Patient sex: M
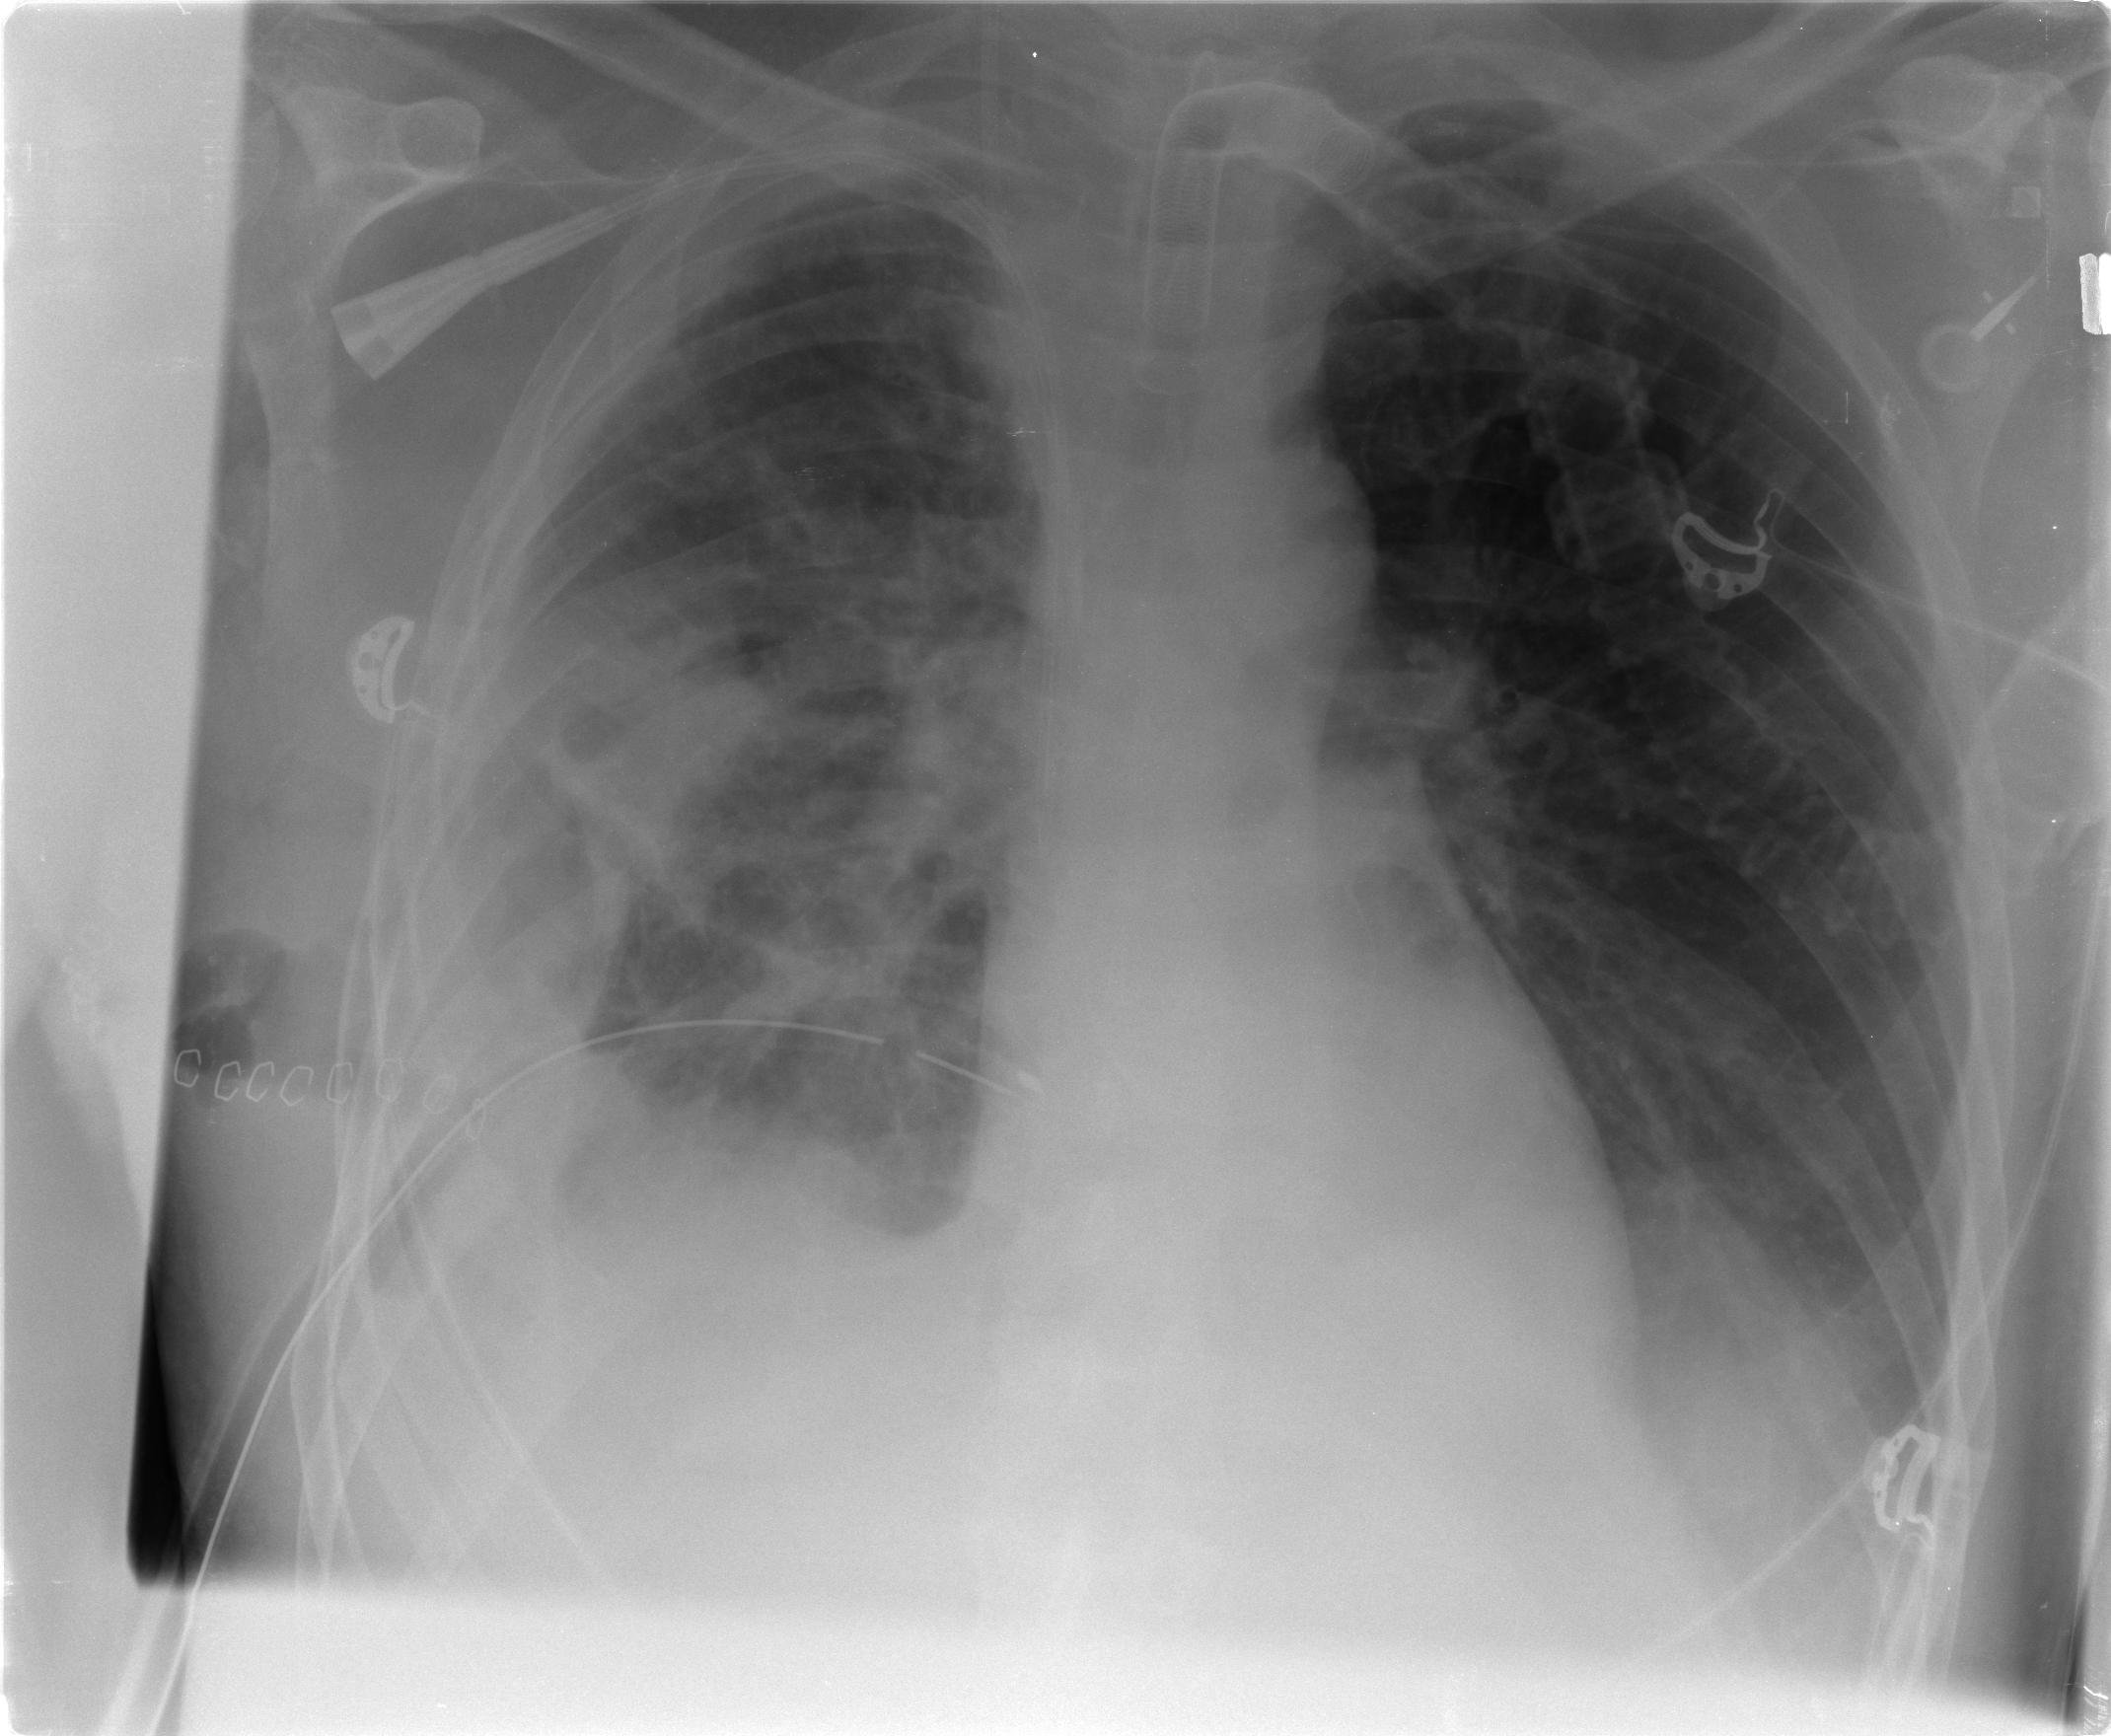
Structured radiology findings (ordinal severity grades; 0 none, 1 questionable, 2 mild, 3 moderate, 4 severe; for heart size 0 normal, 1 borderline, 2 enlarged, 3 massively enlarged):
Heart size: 0
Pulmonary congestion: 0
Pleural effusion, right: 2
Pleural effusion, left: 2
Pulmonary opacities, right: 3
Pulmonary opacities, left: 0
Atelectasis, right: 3
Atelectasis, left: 2